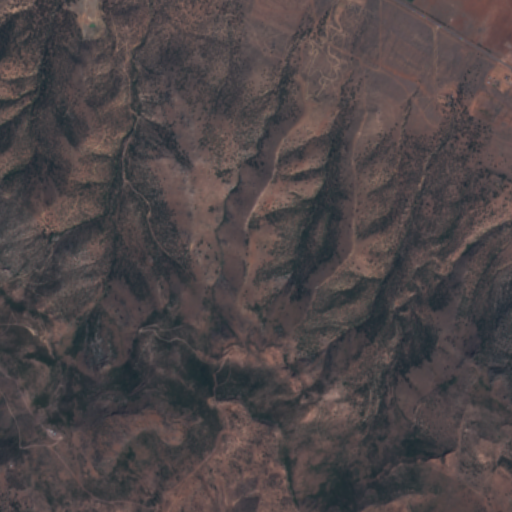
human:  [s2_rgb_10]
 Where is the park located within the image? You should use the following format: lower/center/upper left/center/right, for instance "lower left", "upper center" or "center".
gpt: The park is located in the lower left of the image.
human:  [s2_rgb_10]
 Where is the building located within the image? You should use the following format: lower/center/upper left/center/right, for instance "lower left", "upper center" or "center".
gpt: The building is located in the lower left of the image.
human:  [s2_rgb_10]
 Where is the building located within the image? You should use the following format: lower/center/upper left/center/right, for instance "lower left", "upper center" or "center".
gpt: The building is located in the upper right of the image.
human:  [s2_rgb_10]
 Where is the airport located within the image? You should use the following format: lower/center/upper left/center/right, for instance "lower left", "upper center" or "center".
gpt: There is no airport in the image.